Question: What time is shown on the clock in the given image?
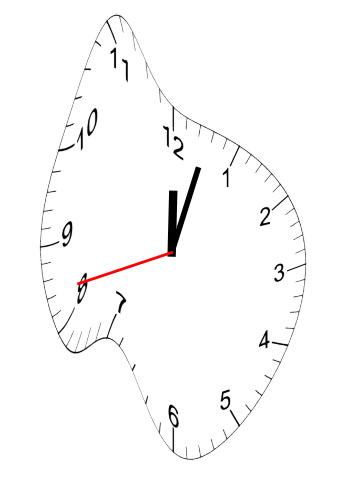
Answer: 12:02:42